Field crop: maize
Growth stage: 2
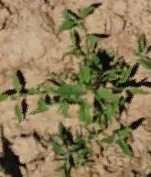
Species: atriplex